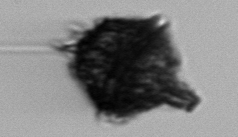
Label: Gonyaulax